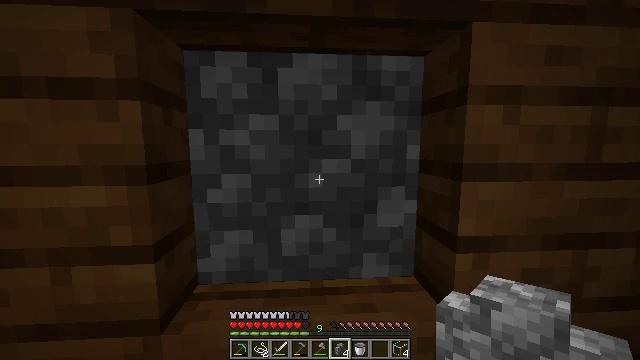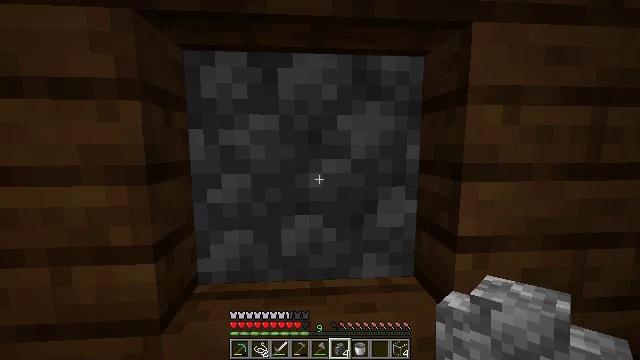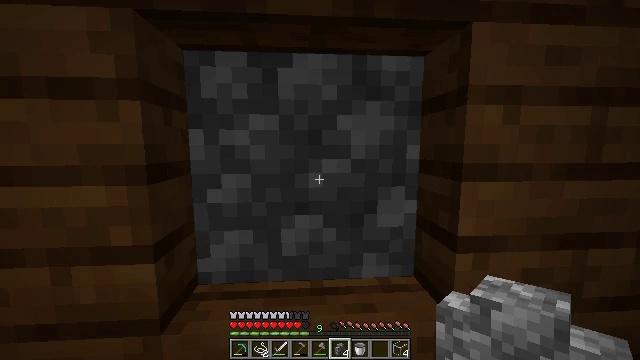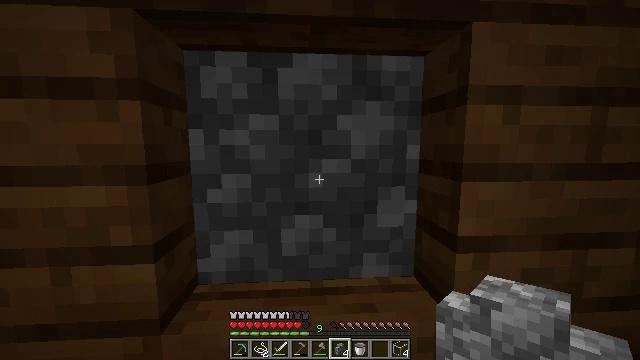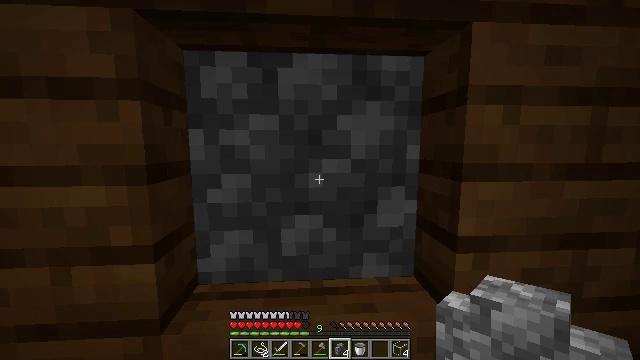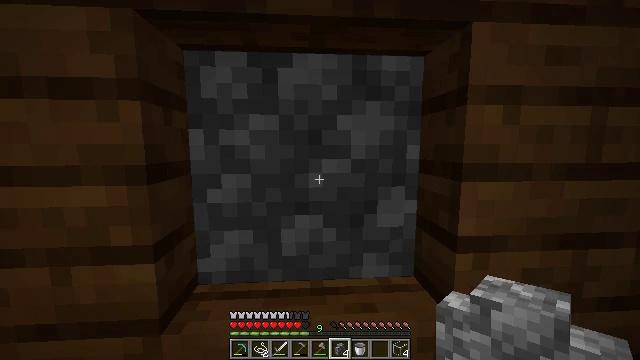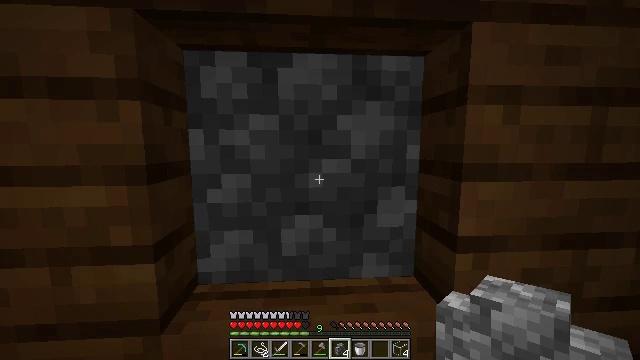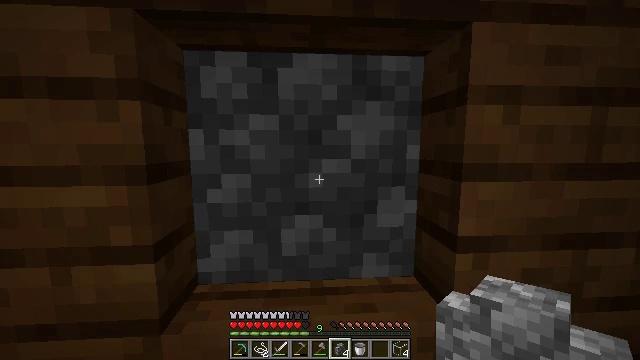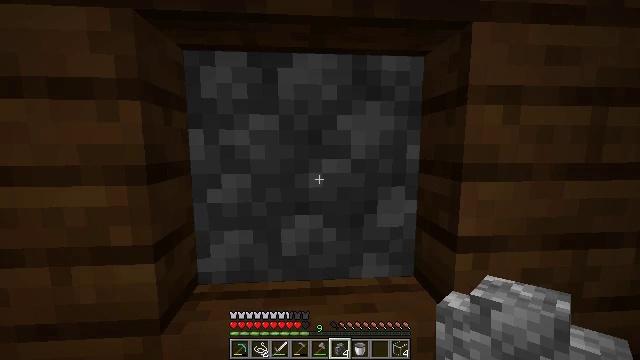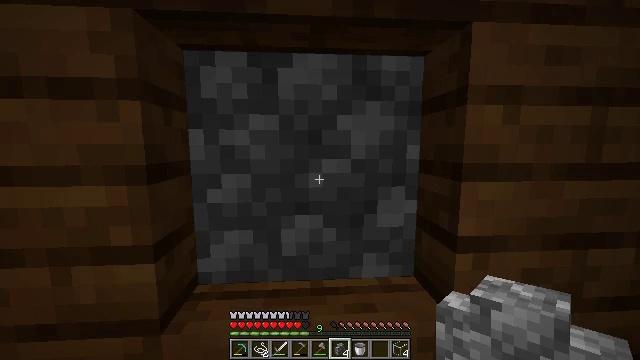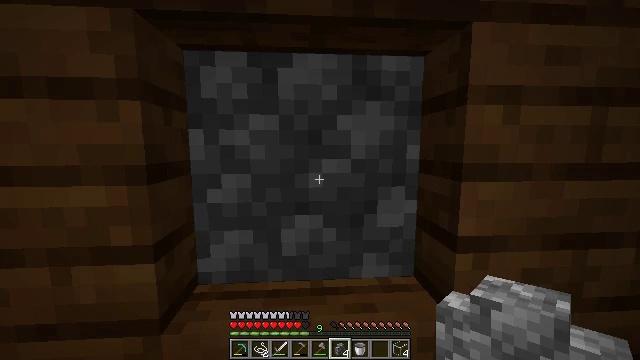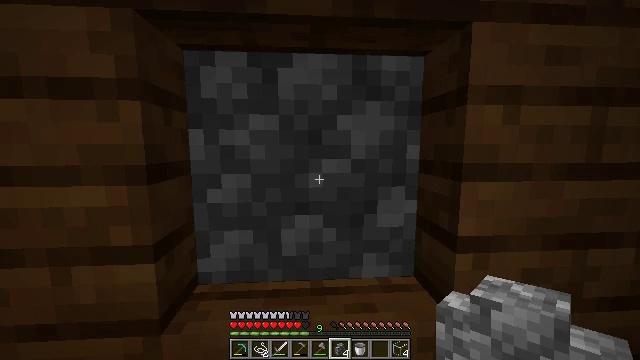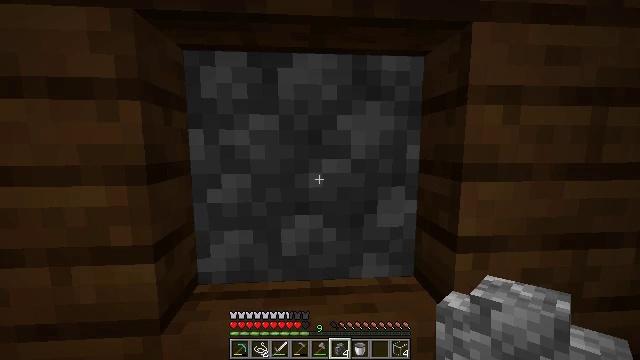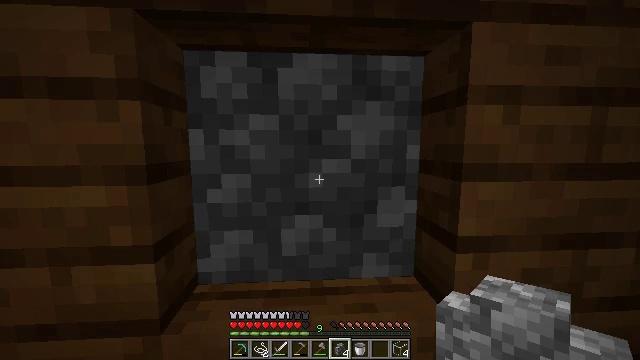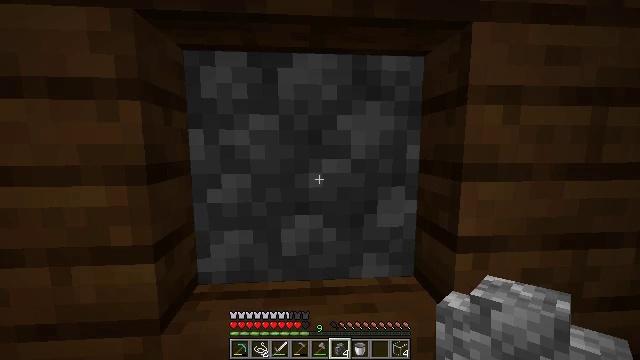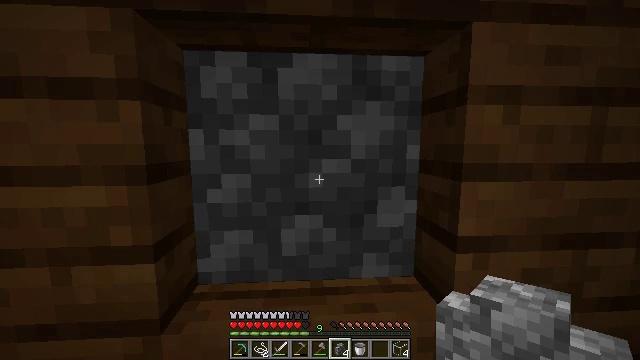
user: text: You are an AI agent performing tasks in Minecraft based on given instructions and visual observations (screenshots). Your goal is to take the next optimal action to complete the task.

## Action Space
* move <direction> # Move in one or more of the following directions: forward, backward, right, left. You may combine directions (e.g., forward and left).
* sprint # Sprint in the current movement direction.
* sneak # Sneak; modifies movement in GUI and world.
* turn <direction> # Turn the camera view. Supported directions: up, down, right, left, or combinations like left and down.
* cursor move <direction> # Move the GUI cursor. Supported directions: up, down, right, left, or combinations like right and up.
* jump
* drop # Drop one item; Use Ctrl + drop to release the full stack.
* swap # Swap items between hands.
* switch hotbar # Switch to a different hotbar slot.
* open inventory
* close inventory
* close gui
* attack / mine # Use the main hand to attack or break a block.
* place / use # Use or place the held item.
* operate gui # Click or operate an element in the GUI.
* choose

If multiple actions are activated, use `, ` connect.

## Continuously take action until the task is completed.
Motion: motion action
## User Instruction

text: Attack the dark oak planks to recycle them.
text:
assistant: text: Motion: no_op
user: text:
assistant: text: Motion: no_op
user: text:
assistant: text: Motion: no_op
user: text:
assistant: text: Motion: no_op
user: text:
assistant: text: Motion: no_op
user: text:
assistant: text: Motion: no_op
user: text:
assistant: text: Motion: no_op
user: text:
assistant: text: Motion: no_op
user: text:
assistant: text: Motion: no_op
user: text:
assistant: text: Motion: no_op
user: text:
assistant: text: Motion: no_op
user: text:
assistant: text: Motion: no_op
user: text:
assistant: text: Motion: no_op
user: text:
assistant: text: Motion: no_op
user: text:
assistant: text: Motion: no_op
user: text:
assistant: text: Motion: no_op
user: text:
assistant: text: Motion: no_op
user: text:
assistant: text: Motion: no_op
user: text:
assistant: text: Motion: no_op
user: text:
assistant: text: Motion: no_op
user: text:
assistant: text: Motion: no_op
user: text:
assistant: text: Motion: no_op
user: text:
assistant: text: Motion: no_op
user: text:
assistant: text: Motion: no_op
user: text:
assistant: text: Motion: no_op
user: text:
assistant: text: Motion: no_op
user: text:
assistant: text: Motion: no_op
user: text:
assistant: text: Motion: no_op
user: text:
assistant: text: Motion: no_op
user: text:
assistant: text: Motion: no_op